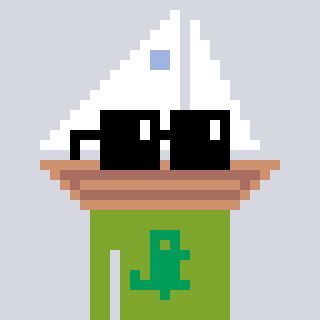
a pixel art character with square black sunglasses, a sailboat-shaped head and a slimegreen-colored body on a cool background